Interaction volume radius: 10 \u00c5
Interaction volume height: 30 \u00c5
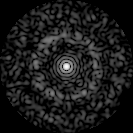
Disorder parameter: 0.8319